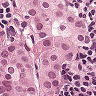
Metastatic tissue present: yes